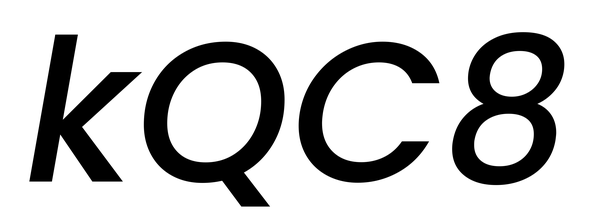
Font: Poppins-MediumItalic